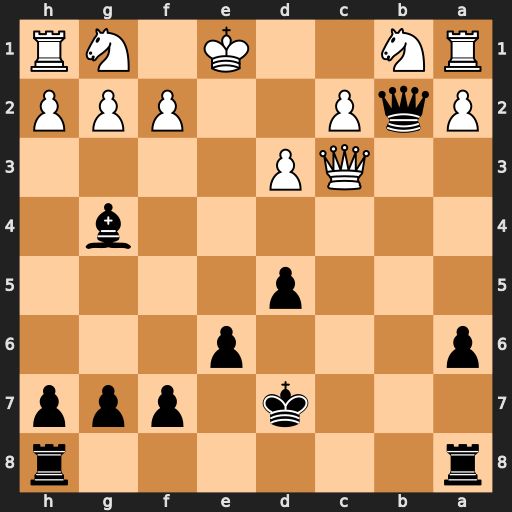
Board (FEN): r6r/3k1ppp/p3p3/3p4/6b1/2QP4/PqP2PPP/RN2K1NR
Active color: b
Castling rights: KQ
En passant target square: -
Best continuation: Qc1#